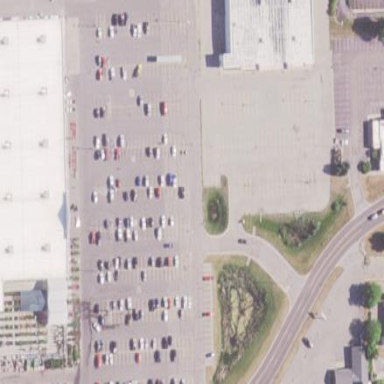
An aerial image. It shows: Parking area with surface.